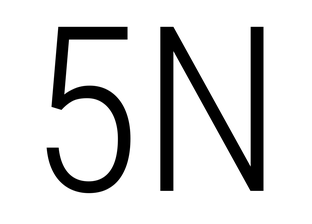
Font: Roboto_Condensed_Light